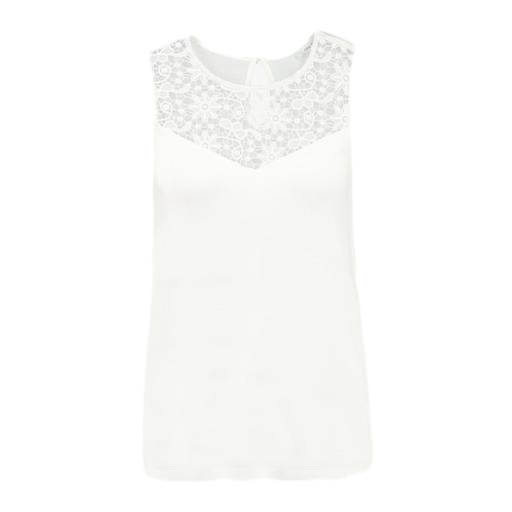
white lace-front jersey top, white lace yoke tank, white high-neck lace-panel, white background